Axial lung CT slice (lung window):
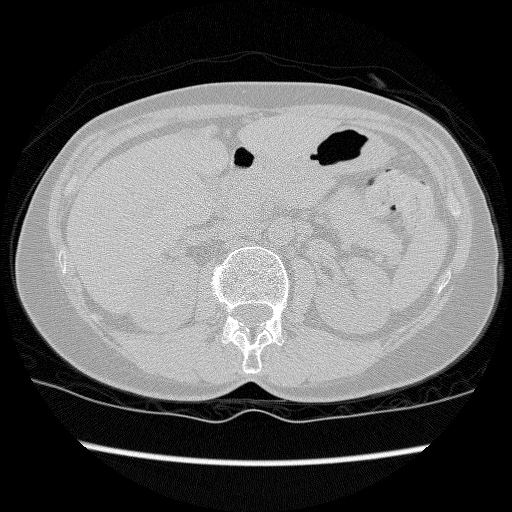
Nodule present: no